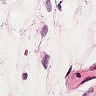
Metastatic tissue present: no